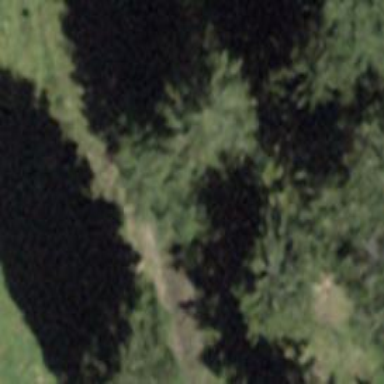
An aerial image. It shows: Path.